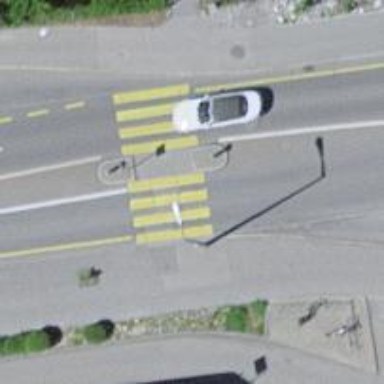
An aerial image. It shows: Uncontrolled zebra crossing on the road.